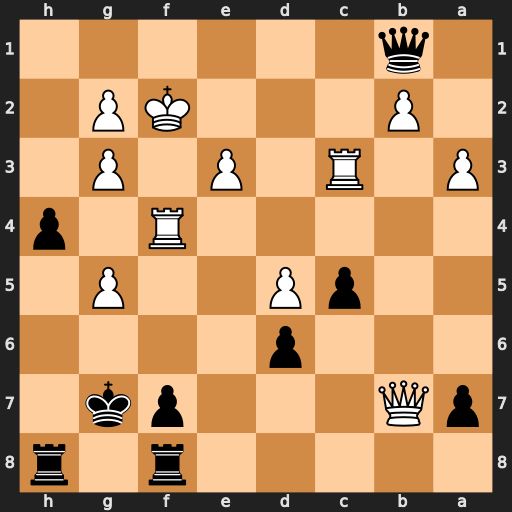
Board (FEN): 5r1r/pQ3pk1/3p4/2pP2P1/5R1p/P1R1P1P1/1P3KP1/1q6
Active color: b
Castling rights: -
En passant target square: -
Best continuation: h3 gxh3 Rxh3